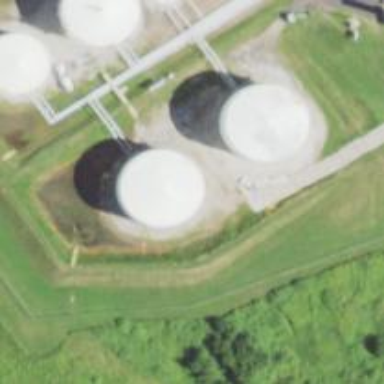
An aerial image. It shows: Storage tank that is man-made.